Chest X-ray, AP view. Patient: 43 years old, sex M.
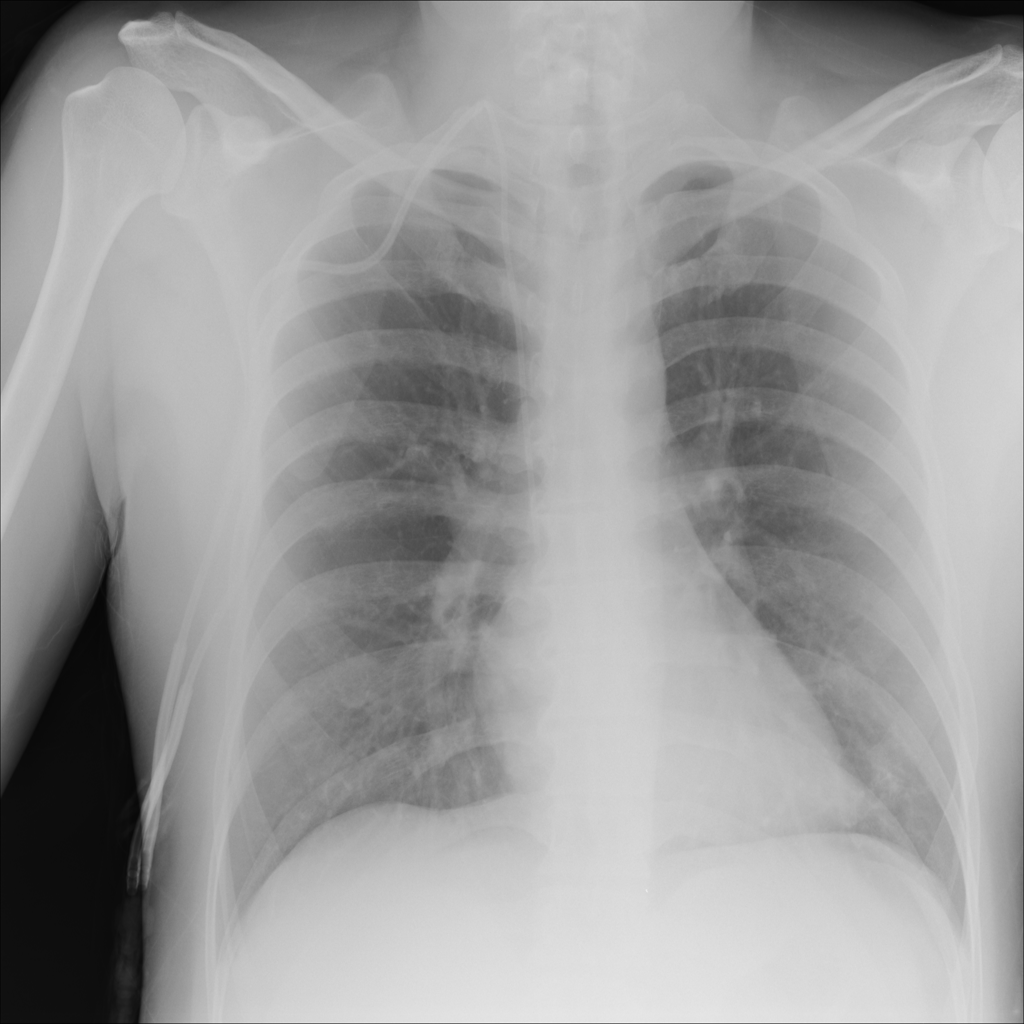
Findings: No Finding